Question: I'm drawing a horizontal line and a vertical line on a 'UITableViewCell' using the following code and it works fine on iOS7. Its in Objective-C.
In the subclass of the,
'''
@property (strong, nonatomic) NSMutableArray *columns;
- (void)drawRect:(CGRect)rect
{
// In iOS7, you have to set the cell's background color to clear otherwise the drawing lines won't appear
self.backgroundColor = [UIColor clearColor];
// Drawing the vertical line
CGContextRef ctx = UIGraphicsGetCurrentContext();
CGContextSetRGBStrokeColor(ctx, 0.5, 0.5, 0.5, 1.0);
CGContextSetLineWidth(ctx, 0.75);
for (int i = 0; i < self.columns.count; i++) {
CGFloat f = [((NSNumber*) [self.columns objectAtIndex:i]) floatValue];
CGContextMoveToPoint(ctx, f, 10);
CGContextAddLineToPoint(ctx, f, self.bounds.size.height - 10);
}
CGContextStrokePath(ctx);
// Drawing the horizontal line
CGContextRef cntx = UIGraphicsGetCurrentContext();
CGContextSetRGBStrokeColor(ctx, 0.5, 0.5, 0.5, 1.0);
CGContextSetLineWidth(cntx, 1);
for (int i = 0; i < self.columns.count; i++) {
CGContextMoveToPoint(cntx, 15, self.bounds.size.height / 2);
CGContextAddLineToPoint(cntx, 60, self.bounds.size.height / 2);
}
CGContextStrokePath(cntx);
[super drawRect:rect];
}
- (void)addColumn:(CGFloat)position
{
[self.columns addObject:[NSNumber numberWithFloat:position]];
}
'''
And it looks like this,

I'm trying to implement the same in Swift. However those lines don't appear. Here is my code so far,
'''
var columns: [CGFloat] = []
override func drawRect(rect: CGRect) {
// Drawing the vertical line
let ctx = UIGraphicsGetCurrentContext()
CGContextSetRGBStrokeColor(ctx, 0.5, 0.5, 0.5, 1.0)
CGContextSetLineWidth(ctx, 0.75)
for var i = 0; i < self.columns.count; i++ {
let f = self.columns[i] as? float // Error - Use of module 'float' as a type
CGContextMoveToPoint(ctx, f, 10)
CGContextAddLineToPoint(ctx, f, self.bounds.size.height - 10)
}
CGContextStrokePath(ctx)
// Drawing the horizontal line
let cntx = UIGraphicsGetCurrentContext()
CGContextSetRGBStrokeColor(ctx, 0.5, 0.5, 0.5, 1.0)
CGContextSetLineWidth(cntx, 1)
for var i = 0; i < self.columns.count; i++ {
CGContextMoveToPoint(cntx, 15, self.bounds.size.height / 2)
CGContextAddLineToPoint(cntx, 60, self.bounds.size.height / 2)
}
CGContextStrokePath(cntx)
self.backgroundColor = UIColor.clearColor()
super.drawRect(rect)
}
func addColumn(position: CGFloat) {
self.columns.append(NSNumber.numberWithFloat(position)) // Error - 'NSNumber' is not a subtype of 'Float'
}
'''
Multiple errors come up in the first block of the code. The error message is .
No errors in the second block but still the line doesn't appear.
Can someone please tell me what I'm missing here?
Thank you.
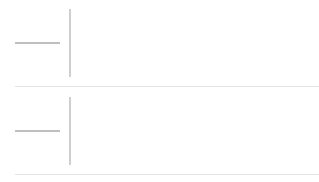
Answer: Objective-C can only store objects in an 'NSArray' which is why the float value had to be wrapped in a 'NSNumber'. In Swift, this is much easier as you can just store the floats directly. Now that your 'columns' array is of type '[CGFloat]' you can simply append the value without wrapping it as an 'NSNumber':
'''
func addColumn(position: CGFloat) {
self.columns.append(position)
}
'''
You don't need to convert the values coming from the 'columns' array because they're already floats:
'''
for f in self.columns {
CGContextMoveToPoint(ctx, f, 10)
CGContextAddLineToPoint(ctx, f, self.bounds.size.height - 10)
}
'''